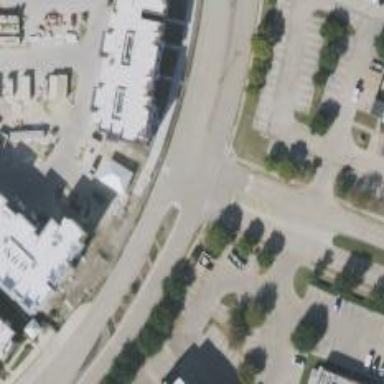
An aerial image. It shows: Tertiary road with separate sidewalk.